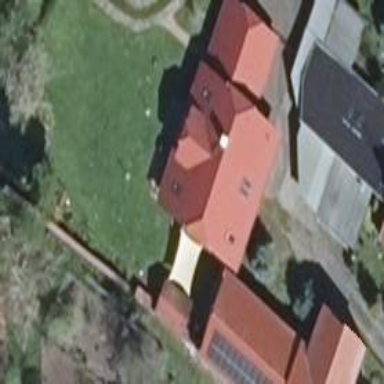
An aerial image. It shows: House with half-hipped roof. The roof orientation is along the house.